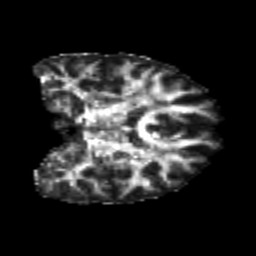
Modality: FA
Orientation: coronal
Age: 20
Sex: male
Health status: healthy
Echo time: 0.074 s